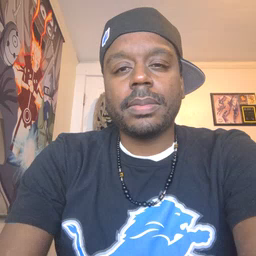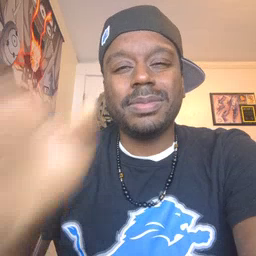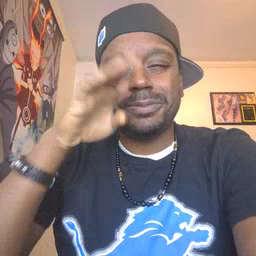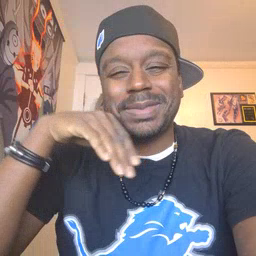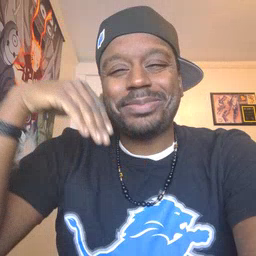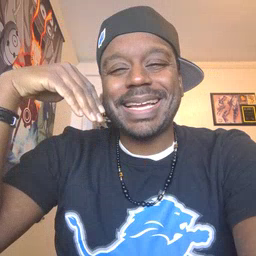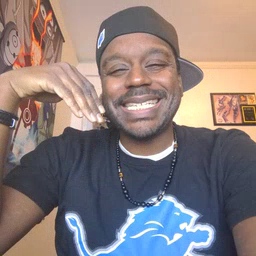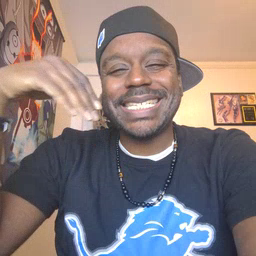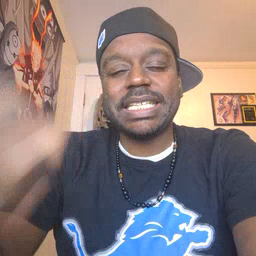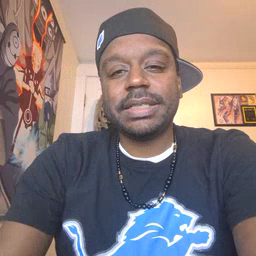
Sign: smile